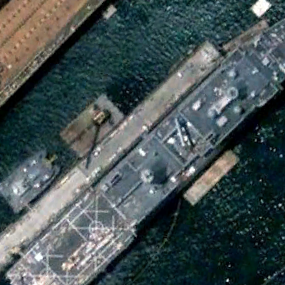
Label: combat